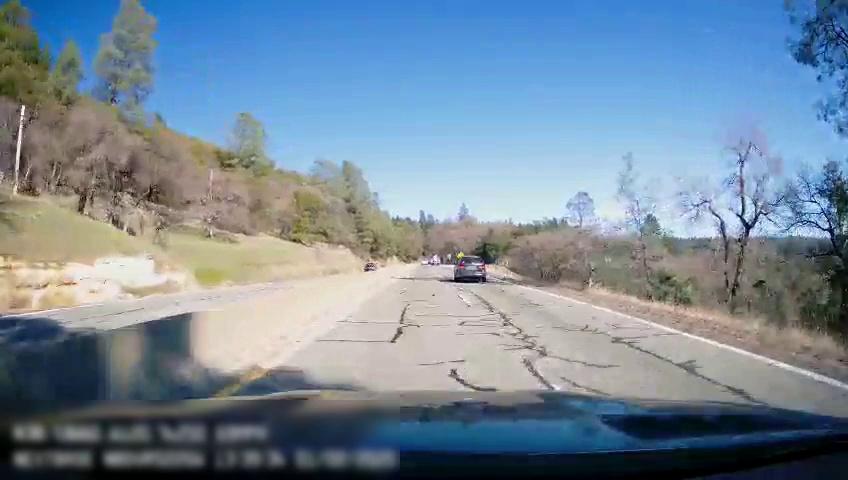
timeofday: Day
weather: Sunny
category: Drivable Space
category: Drivable Space
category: Vehicles | Car
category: Vehicles | Truck
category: Vehicles | SUV
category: Lanes | Opposite Lane
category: Lanes | Current Lane
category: Lanes | Current Lane
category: Lanes | Alternate Lane